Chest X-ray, PA view. Patient: 57 years old, sex M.
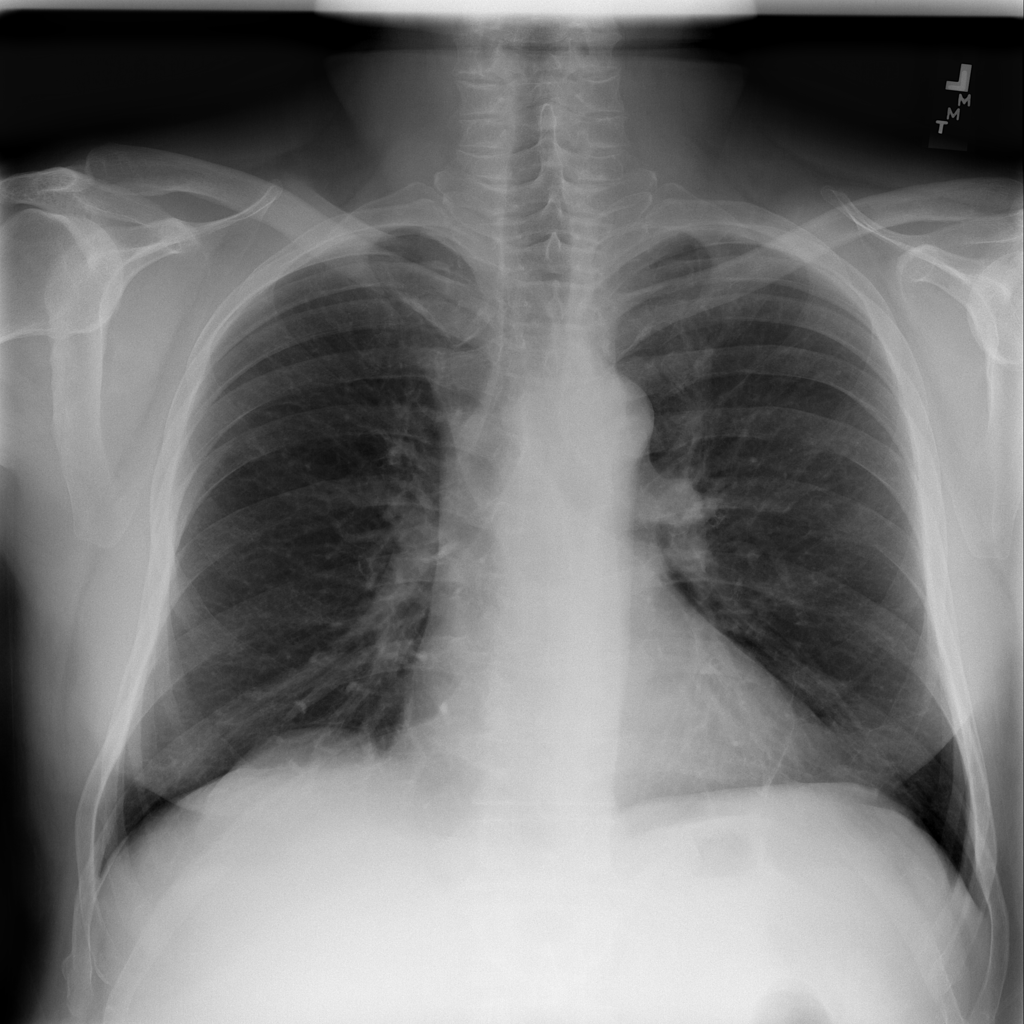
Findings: No Finding